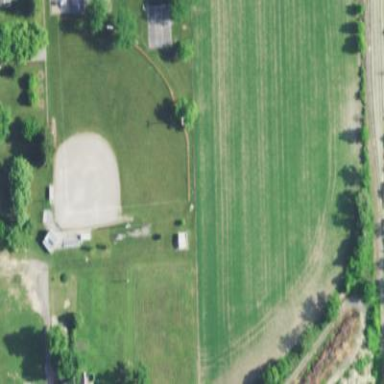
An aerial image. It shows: Baseball pitch for leisure and sports activities.